Question: I have a sample of 1m records obtained from my original data. (For your reference, you may use this dummy data that may generate approximately similar distribution
'''
b <- data.frame(matrix(rnorm(<PHONE>, mean=c(8,17), sd=2)))
c <- b[sample(nrow(b), <PHONE>), ]
'''
)
I believed the histogram to be a mixture of two log-normal distributions and I tried to fit the summed distributions using EM algorithm using the following code:
'''
install.packages("mixtools")
lib(mixtools)
#line below returns EM output of type mixEM[] for mixture of normal distributions
c1 <- normalmixEM(c, lambda=NULL, mu=NULL, sigma=NULL)
plot(c1, density=TRUE)
'''
The first plot is a log-likelihood plot and the second (if you hit return again), gives similar to the following density curves:

As I mentioned c1 is of type mixEM[] and plot() function can accommodate that. I want to fill the density curves with colors. This is easy to do using ggplot2() but ggplot2() does not support data of type mixEM[] and throws this message:
> ggplot doesn't know how to deal with data of class mixEM
Is there any other approach I can take for this problem?
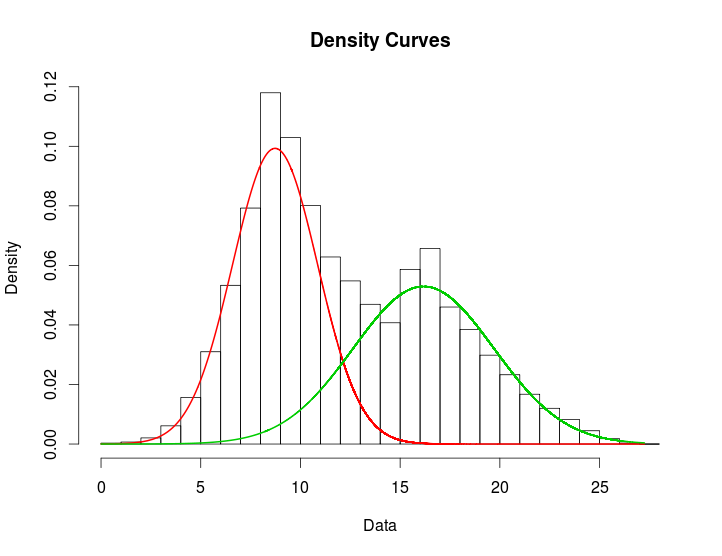
Answer: Look at the structure of the returned object (this should be documented in the help):
'''
> # simple mixture of normals:
> x=c(rnorm(10000,8,2),rnorm(10000,17,4))
> xMix = normalmixEM(x, lambda=NULL, mu=NULL, sigma=NULL)
'''
Now what:
'''
> str(xMix)
List of 9
$ x : num [1:20000] 6.18 9.92 9.07 8.84 9.93 ...
$ lambda : num [1:2] 0.502 0.498
$ mu : num [1:2] 7.99 17.05
$ sigma : num [1:2] 2.03 4.02
$ loglik : num -59877
'''
The lambda, mu, and sigma components define the returned normal densities. You can plot these in ggplot using 'qplot' and 'stat_function'. But first make a function that returns scaled normal densities:
'''
sdnorm =
function(x, mean=0, sd=1, lambda=1){lambda*dnorm(x, mean=mean, sd=sd)}
'''
Then:
'''
qplot(x,geom="density") + stat_function(fun=sdnorm,args=list(mean=xMix$mu[1],sd=xMix$sigma[1], lambda=xMix$lambda[1]),fill="blue",geom="polygon") + stat_function(fun=sdnorm,args=list(mean=xMix$mu[2],sd=xMix$sigma[2], lambda=xMix$lambda[2]),fill="#FF0000",geom="polygon")
'''

Or whatever 'ggplot' skills you have. Transparent colours on the densities might be nice.
'''
ggplot(data.frame(x=x)) +
geom_histogram(aes(x=x,y=..density..),fill="white",color="black") +
stat_function(fun=sdnorm,
args=list(mean=xMix$mu[2],
sd=xMix$sigma[2],
lambda=xMix$lambda[2]),
fill="#FF000080",geom="polygon") +
stat_function(fun=sdnorm,
args=list(mean=xMix$mu[1],
sd=xMix$sigma[1],
lambda=xMix$lambda[1]),
fill="#00FF0080",geom="polygon")
'''
producing: